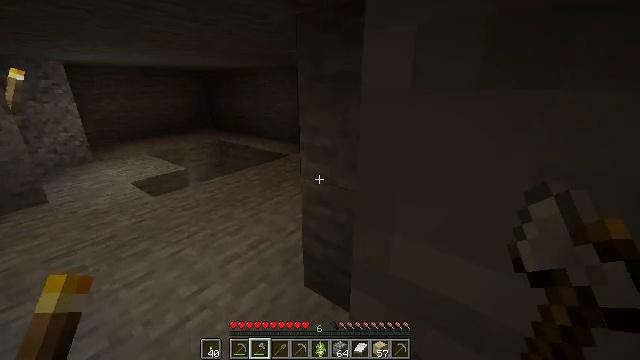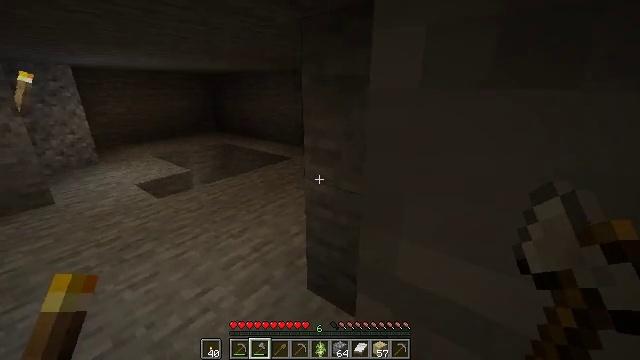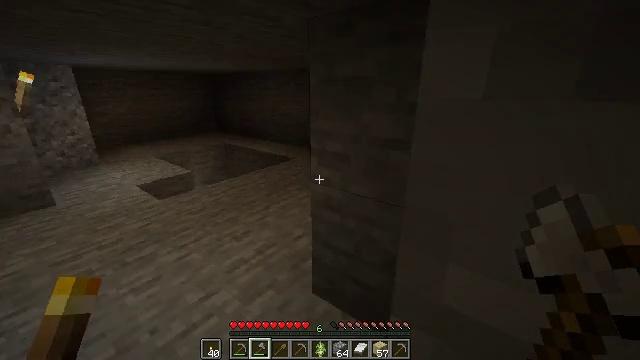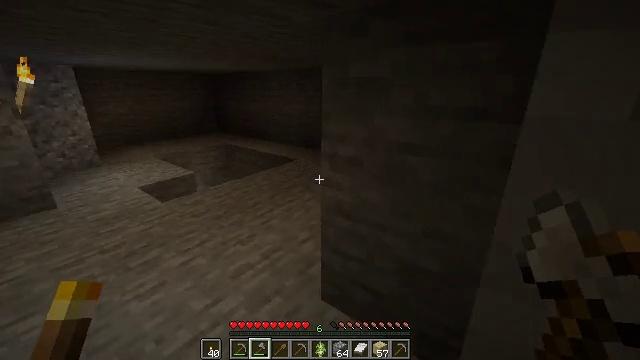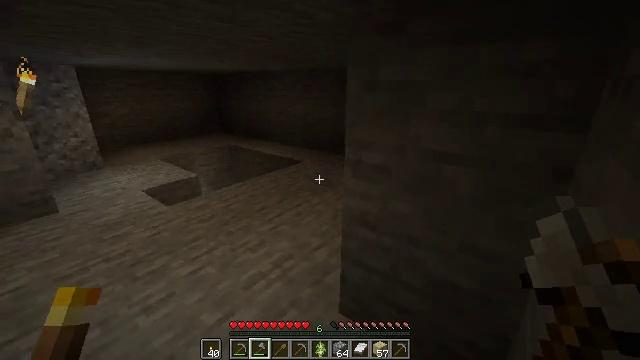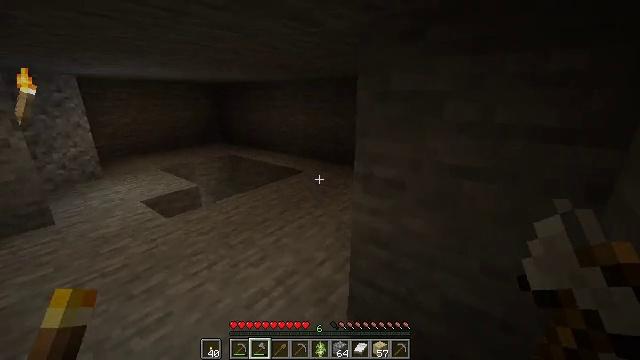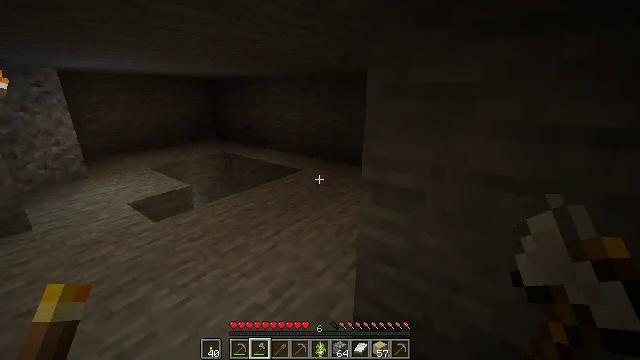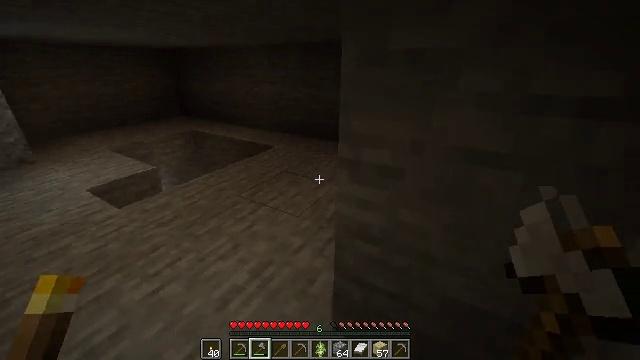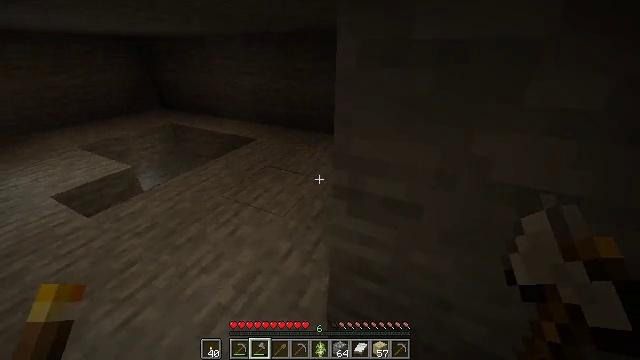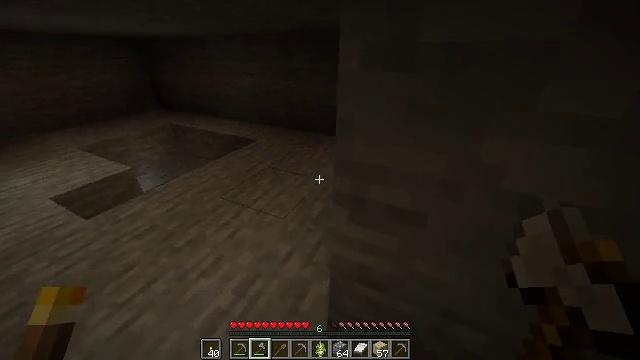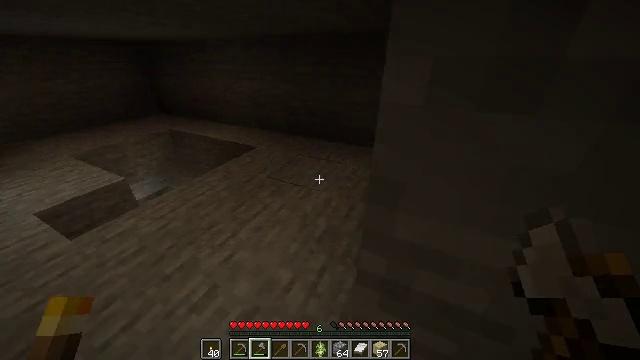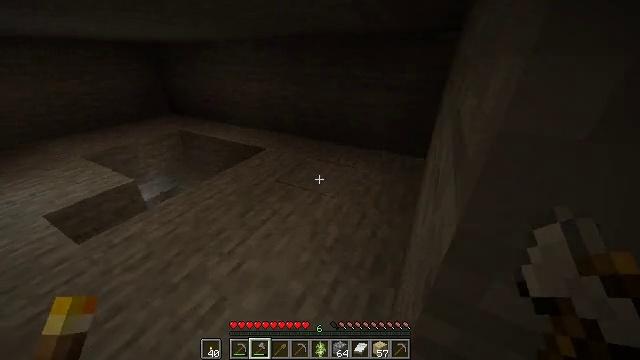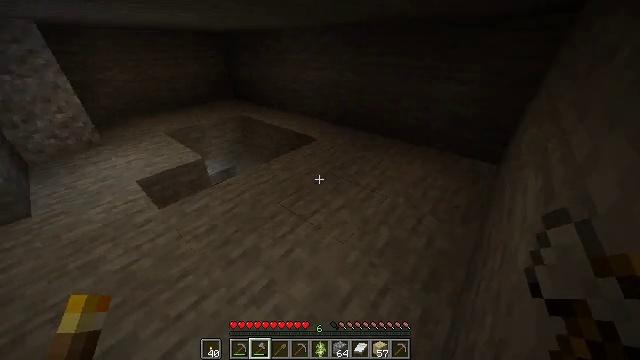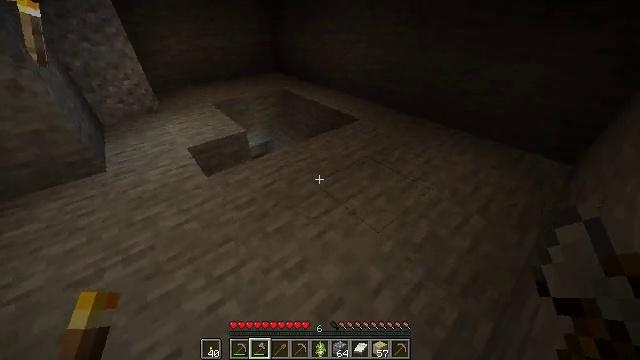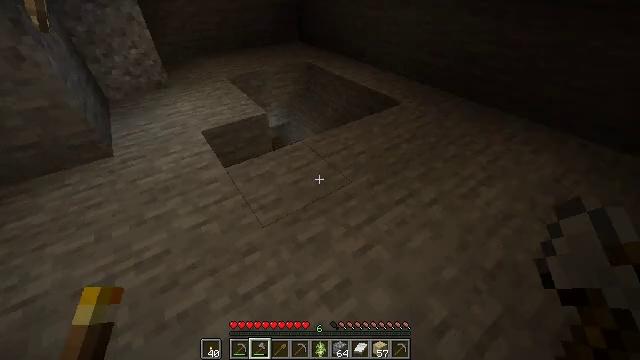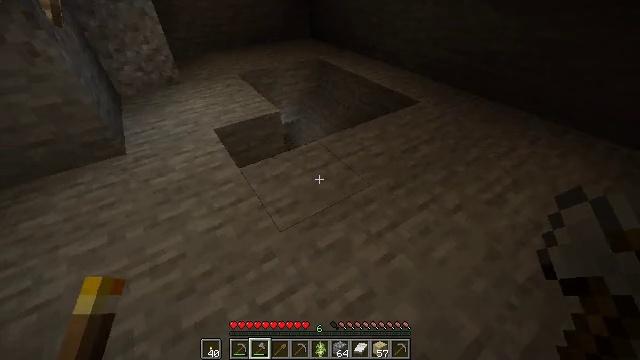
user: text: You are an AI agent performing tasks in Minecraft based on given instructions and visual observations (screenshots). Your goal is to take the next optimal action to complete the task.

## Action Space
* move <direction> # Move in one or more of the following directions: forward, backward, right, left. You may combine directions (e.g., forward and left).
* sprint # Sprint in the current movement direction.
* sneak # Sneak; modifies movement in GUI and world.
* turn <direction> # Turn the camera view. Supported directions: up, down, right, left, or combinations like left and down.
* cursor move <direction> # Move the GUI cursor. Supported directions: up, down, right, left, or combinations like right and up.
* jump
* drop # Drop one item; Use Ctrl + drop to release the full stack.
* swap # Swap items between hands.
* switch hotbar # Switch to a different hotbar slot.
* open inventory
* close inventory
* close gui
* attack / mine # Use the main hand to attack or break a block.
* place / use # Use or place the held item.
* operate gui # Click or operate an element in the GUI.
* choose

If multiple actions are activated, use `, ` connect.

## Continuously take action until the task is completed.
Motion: motion action
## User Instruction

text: Gather some birch planks.
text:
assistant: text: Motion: move forward, sprint
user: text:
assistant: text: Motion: move forward, sprint
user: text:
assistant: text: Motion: move forward, sprint
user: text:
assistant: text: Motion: move forward, sprint
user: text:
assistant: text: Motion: move forward, sprint, turn up
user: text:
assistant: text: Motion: move forward, sprint
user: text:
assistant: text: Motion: move forward, sprint, turn right and down
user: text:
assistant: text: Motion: move forward, sprint, turn right and down
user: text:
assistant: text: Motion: move forward, sprint
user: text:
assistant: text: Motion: move forward, sprint
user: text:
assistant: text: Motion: move forward, sprint, turn left
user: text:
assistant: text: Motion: move forward and move left, sprint, turn left and down
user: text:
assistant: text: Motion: move forward and move left, sprint, turn left and down
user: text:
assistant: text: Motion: move forward and move left, sprint, turn left and down
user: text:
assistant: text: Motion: move forward and move left, sprint, turn left
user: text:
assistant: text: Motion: move forward and move left, sprint
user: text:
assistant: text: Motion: move forward, sprint
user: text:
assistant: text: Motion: move forward, sprint
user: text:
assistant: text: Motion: move forward and move right, sprint, turn left and down
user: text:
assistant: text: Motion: move forward and move right, sprint, turn left and down
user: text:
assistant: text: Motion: move forward and move right, sprint, turn left and down
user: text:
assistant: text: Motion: move forward and move right, sprint, turn left and down
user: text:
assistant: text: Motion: move forward and move right, sprint, turn left
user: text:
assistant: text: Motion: move forward and move right, sprint, turn left and down
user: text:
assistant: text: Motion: move forward, sprint, turn left and down
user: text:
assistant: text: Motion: move forward, sprint
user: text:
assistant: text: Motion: move forward, sprint
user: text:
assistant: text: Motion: move forward, sprint
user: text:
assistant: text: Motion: move forward, sprint
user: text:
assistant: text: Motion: move forward, sprint